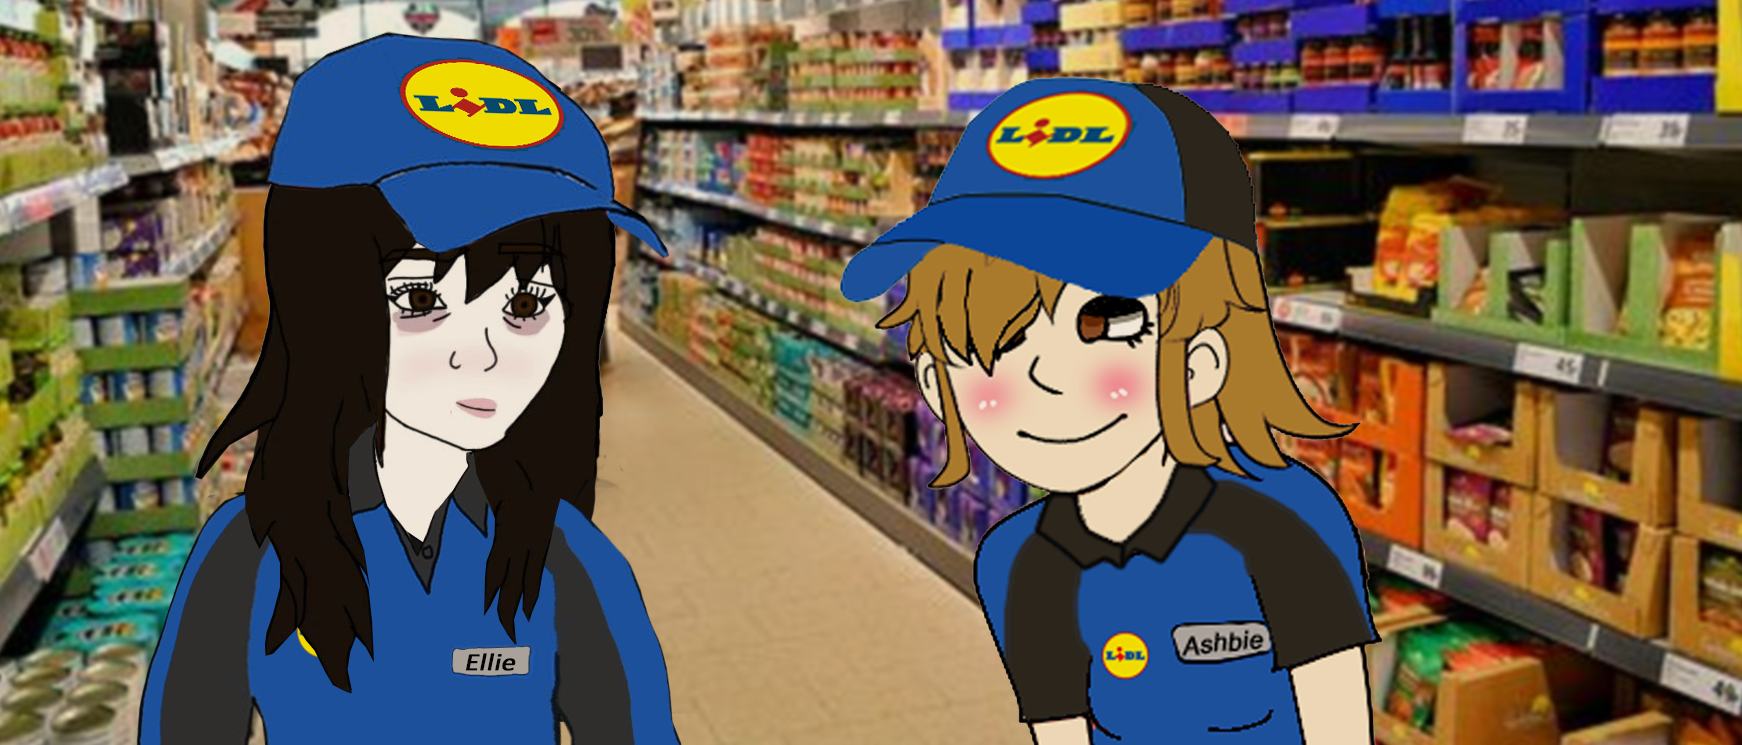
Label: 5_Doomer_Girl